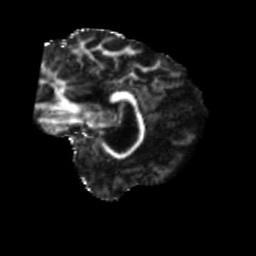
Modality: FA
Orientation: sagittal
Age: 66
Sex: female
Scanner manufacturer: siemens
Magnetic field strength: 3 T
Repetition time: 5.47 s
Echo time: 0.0854 s